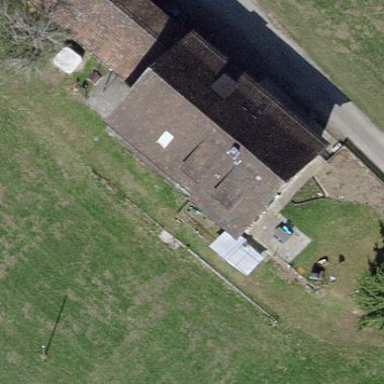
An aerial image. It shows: Isolated dwelling within farmyard.